Question:
I have a center point and i know point 1, now i want to calculate point 2 which is in the opposite direction, but have another lenght. Also i know the lenght from the center point to point 2, but it is not on the same vector as Point 1 to center is. Imagine the dotted line has another angle as the image shows.
Point 2 should be on the same vector as is Point 1. In other words, Point 1 to Point 2 should be a straight line which pass trough the center.
I hope some one can help me.
Thank you very much in advance.
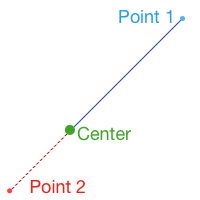
Answer: This will work:
In Java:
'''
class GoGo {
public static void main (String[] args) {
double[] center = new double[] { 4.0,3.0 };
double[] point1 = new double[] { 8.0,4.0 };
double[] point2 = getPoint2(center,point1,4.0);
System.out.print("X: " + point2[0] + " Y: " +point2[1]);
}
public static double[] getPoint2(double[] center, double[] point1, double distance) {
//assumes Points = double[2] { xValue, yValue }
double[] point2 = new double[2];
double changeInX = point1[0] - center[0]; // get delta x
double changeInY = point1[1] - center[1]; // get delta y
double distanceCto1 = Math.pow( // get distance Center to point1
(Math.pow(changeInX,2.0) + Math.pow(changeInY,2.0))
,0.5);
double distanceRatio = distance/distanceCto1;// ratio between distances
double xValue = distanceRatio * changeInX; // proportional change in x
double yValue = distanceRatio * changeInY; // proportional change in y
point2[0] = center[0] - xValue; // normalize from center
point2[1] = center[0] - yValue; // normalize from center
return point2; // and return
}
}
'''
I wrote this in Java because it is preferred language and you didn't specify a language you needed the answer in . If you have a different language preference, I can attempt to port the code to preferred language (assuming I know it).
In Objective C:
'''
- (CGPoint) getOppositePointAtCenter2:(CGPoint)center fromPoint:(CGPoint)point oppositeDistance:(double)oppositeDistance {
CGPoint vector = CGPointMake(point.x - center.x, point.y - center.y);
double distanceCenterToPoint1 = pow(pow(vector.x, 2) + pow(vector.y, 2), 0.5);
double distanceRatio = oppositeDistance / distanceCenterToPoint1;
double xValue = distanceRatio * vector.x;
double yValue = distanceRatio * vector.y;
return CGPointMake(center.x - xValue, center.y - yValue);
}
'''